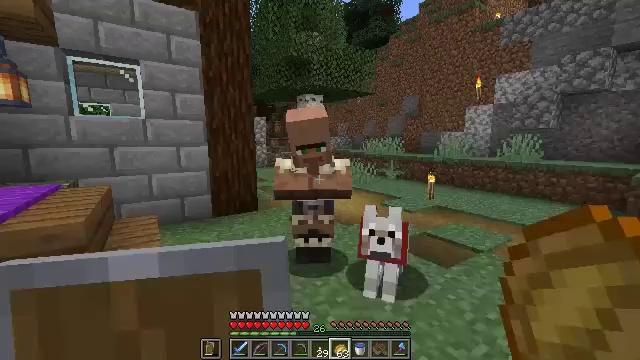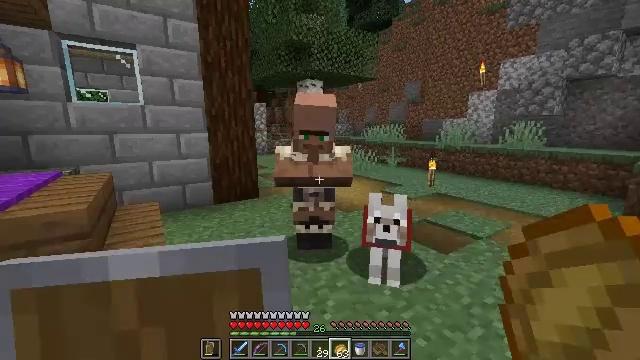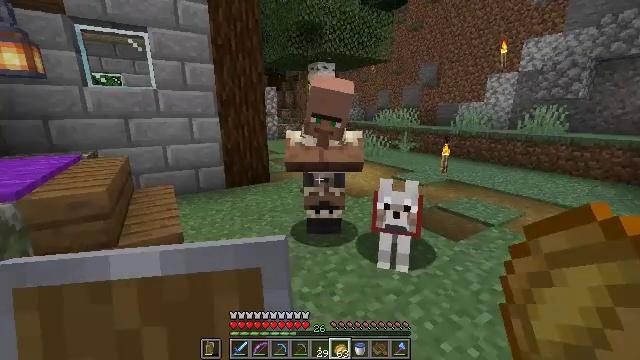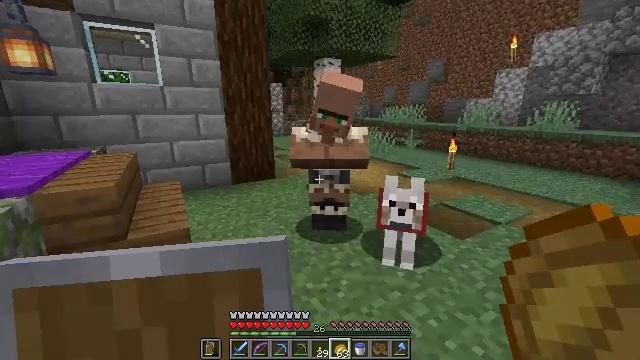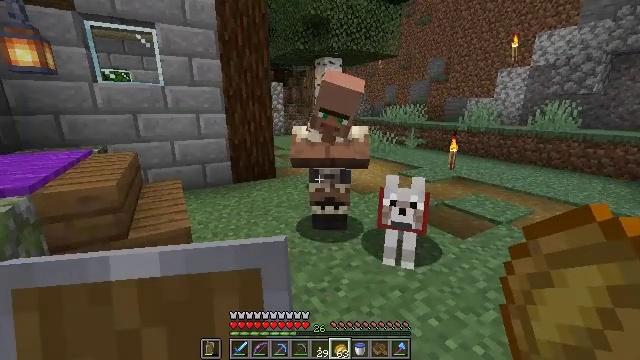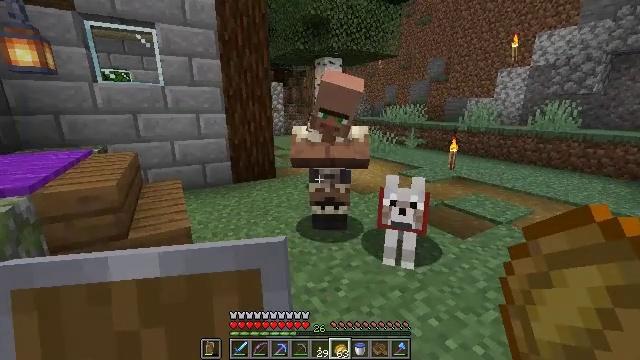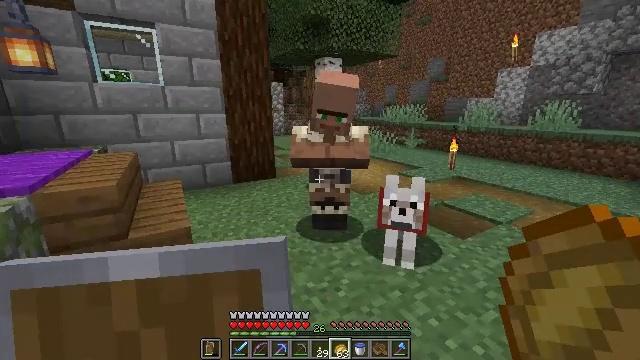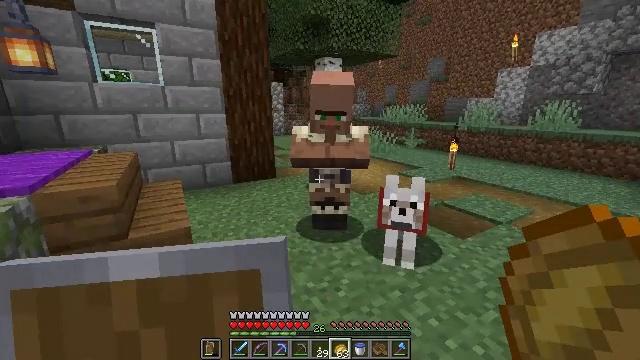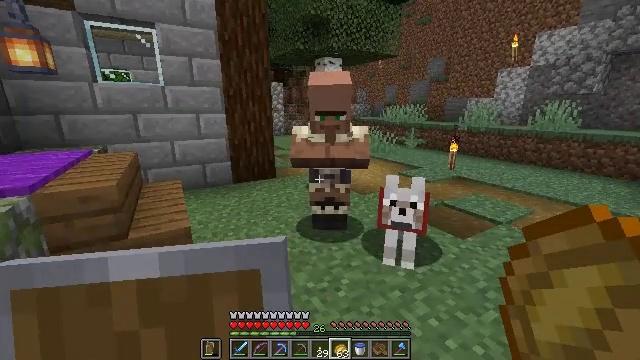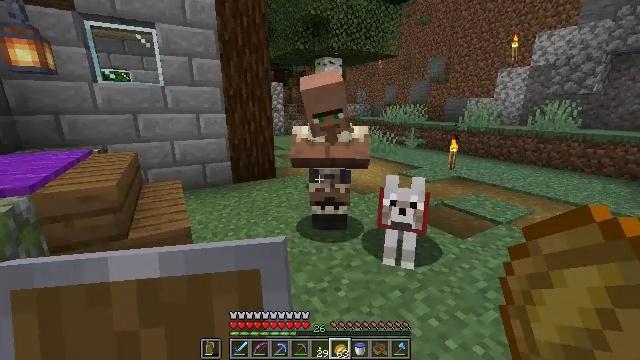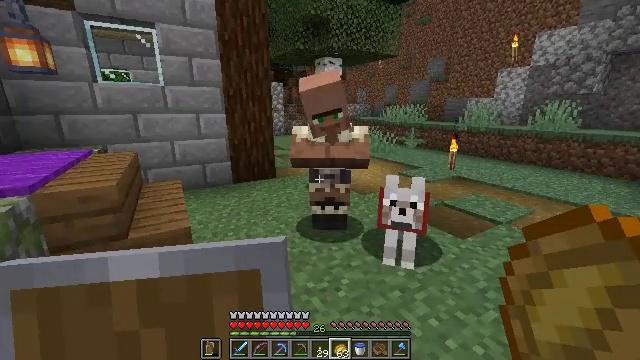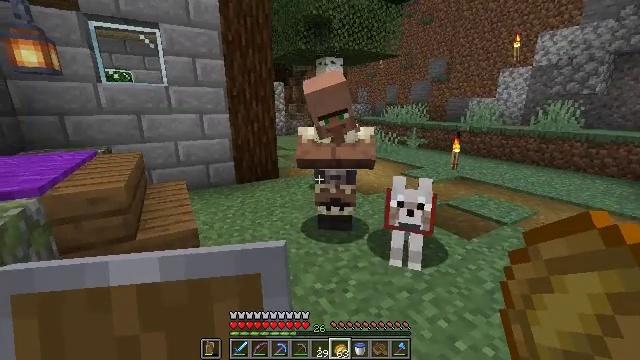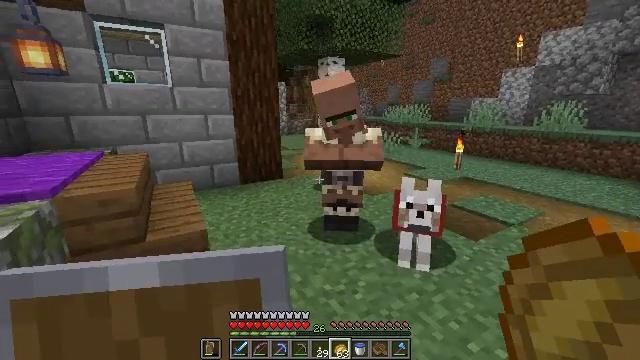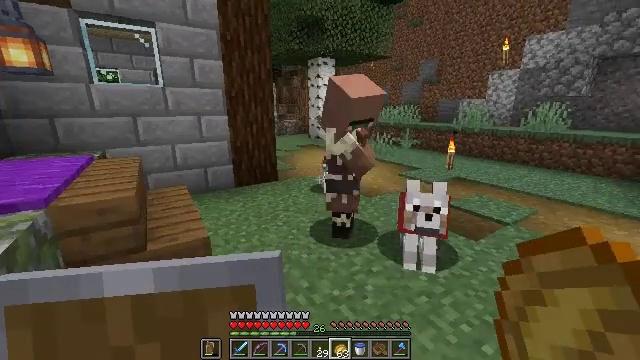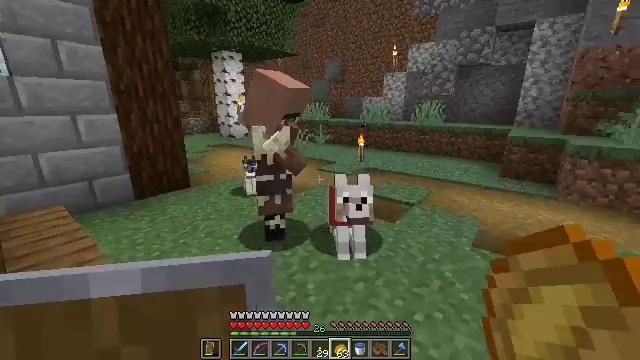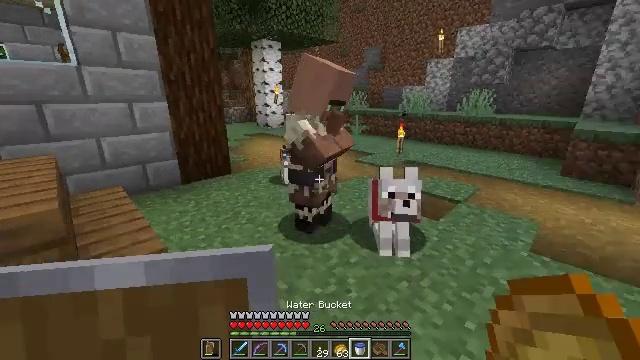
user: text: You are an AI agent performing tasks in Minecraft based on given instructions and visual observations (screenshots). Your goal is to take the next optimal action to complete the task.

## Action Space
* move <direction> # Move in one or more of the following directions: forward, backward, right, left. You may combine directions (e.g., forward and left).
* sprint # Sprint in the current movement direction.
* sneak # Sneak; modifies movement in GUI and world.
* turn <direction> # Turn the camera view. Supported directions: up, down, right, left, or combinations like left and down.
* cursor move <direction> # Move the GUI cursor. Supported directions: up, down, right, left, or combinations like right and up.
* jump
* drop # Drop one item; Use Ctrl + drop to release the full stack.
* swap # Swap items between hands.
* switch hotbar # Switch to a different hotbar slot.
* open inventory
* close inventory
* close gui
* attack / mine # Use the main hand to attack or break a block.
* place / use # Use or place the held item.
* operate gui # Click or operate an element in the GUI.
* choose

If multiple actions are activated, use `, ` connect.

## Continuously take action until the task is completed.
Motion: motion action
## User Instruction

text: Attack the anvil to pick it up.
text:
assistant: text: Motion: turn down
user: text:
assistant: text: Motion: turn left and down
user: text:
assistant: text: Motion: turn left
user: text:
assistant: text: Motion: no_op
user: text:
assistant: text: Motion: no_op
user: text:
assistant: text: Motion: no_op
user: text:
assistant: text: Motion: no_op
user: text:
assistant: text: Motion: no_op
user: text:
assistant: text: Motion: no_op
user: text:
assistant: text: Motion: no_op
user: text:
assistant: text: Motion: move left
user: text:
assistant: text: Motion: move left
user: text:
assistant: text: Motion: move forward and move left, turn right
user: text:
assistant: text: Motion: move forward and move left, turn right
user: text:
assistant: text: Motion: move forward and move left, turn left and down
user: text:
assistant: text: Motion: move left, turn left
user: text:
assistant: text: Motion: turn left and down
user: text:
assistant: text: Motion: turn right and up
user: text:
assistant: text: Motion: no_op
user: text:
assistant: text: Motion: no_op
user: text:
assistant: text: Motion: no_op
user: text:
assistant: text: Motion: no_op
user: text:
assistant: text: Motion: turn right
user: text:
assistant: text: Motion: turn right
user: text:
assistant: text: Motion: turn right and down
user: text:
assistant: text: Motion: turn right
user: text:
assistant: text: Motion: move right, turn right
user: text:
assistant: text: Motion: move forward and move right
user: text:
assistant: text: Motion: move forward
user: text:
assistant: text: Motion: move forward